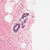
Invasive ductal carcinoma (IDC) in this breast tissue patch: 0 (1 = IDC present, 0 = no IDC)